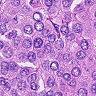
Metastatic tissue present: yes